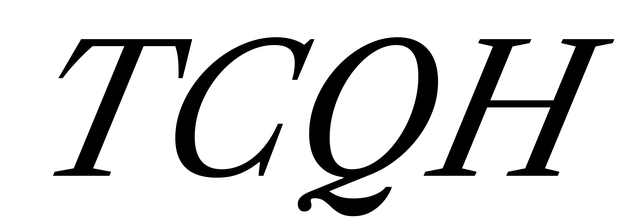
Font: LibreCaslonText-Italic_Italic